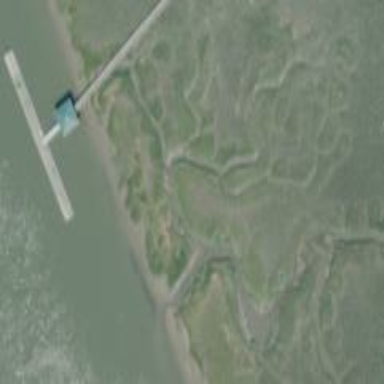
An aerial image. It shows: Saltmarsh wetland.